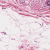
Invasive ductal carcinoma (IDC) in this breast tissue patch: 0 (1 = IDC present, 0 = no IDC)